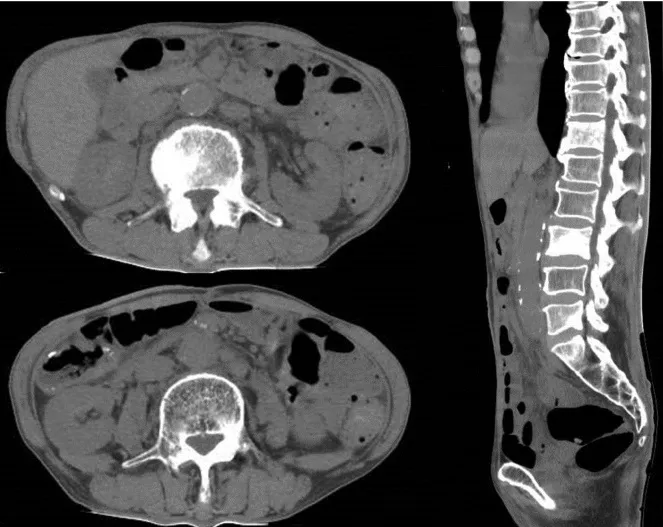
Three months after surgery, abdominal CT revealed metastatic tumor in para-aortic lymph nodes and spine (12th thoracic spine, 3th lumber spine and 5th lumber spine).
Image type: radiology (ct)